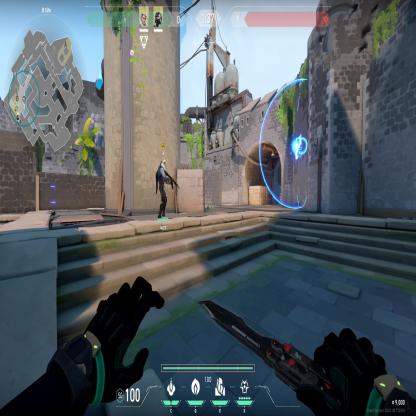
Label: teammate